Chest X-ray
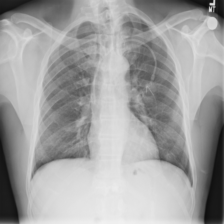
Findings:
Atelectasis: negative
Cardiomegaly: negative
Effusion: negative
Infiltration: negative
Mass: negative
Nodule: negative
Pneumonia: negative
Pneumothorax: negative
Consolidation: negative
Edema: negative
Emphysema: negative
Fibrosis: negative
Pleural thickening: negative
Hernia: negative